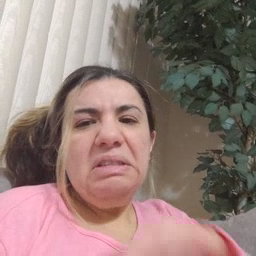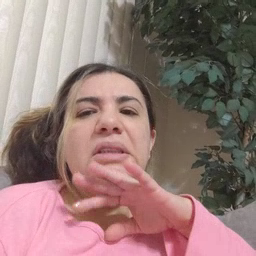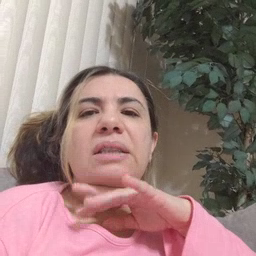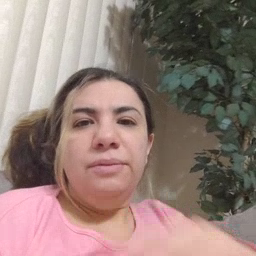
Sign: dirty